【题型】证明题　【知识点】解析几何　【难度】medium
已知点 \(M(m,4)\) 在抛物线 \(\Gamma: x^2 = 2py\ (p > 0)\) 上，点 \(F\) 为 \(\Gamma\) 的焦点，且 \(|MF| = 5\)。过点 \(F\) 的直线 \(l\) 与 \(\Gamma\) 及圆 \(x^2 + (y - 1)^2 = 1\) 依次相交于点 \(A, B, C, D\)，如图。

\noindent
(1) 求抛物线 \(\Gamma\) 的方程及点 \(M\) 的坐标；

\noindent
(2) 证明：\(|AC| \cdot |BD|\) 为定值；

\noindent
(3) 过 \(A, B\) 两点分别作 \(\Gamma\) 的切线 \(l_1, l_2\)，且 \(l_1\) 与 \(l_2\) 相交于点 \(P\)，求 \(\triangle ACP\) 与 \(\triangle BDP\) 的面积之和的最小值。
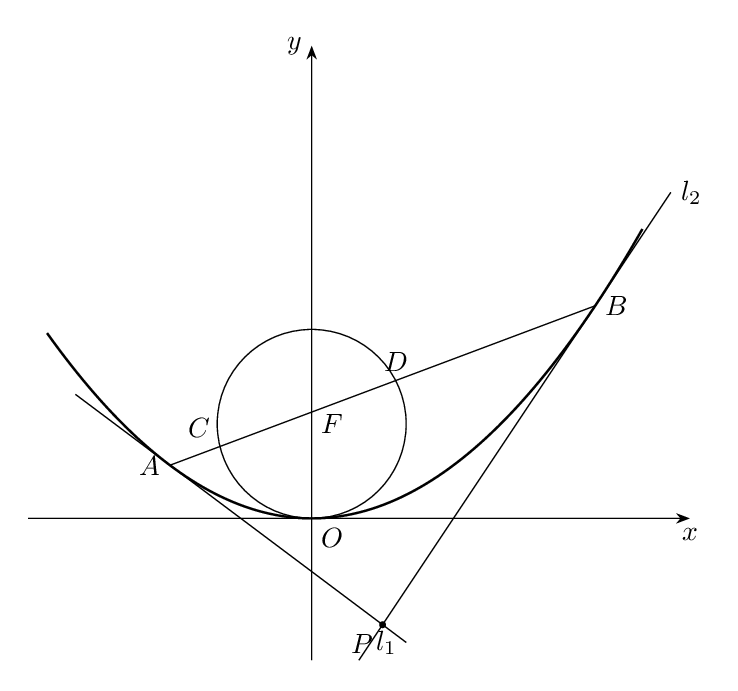
【解答】
\noindent
【详解】（1）因为点 \(M(m,4)\) 在抛物线 \(\Gamma: x^2 = 2py\ (p > 0)\) 上，点 \(F\) 为 \(\Gamma\) 的焦点，且 \(|MF| = 5\)，\\
所以点 \(M(m,4)\) 到抛物线准线的距离 \(\frac{p}{2} + 4 = 5\)，得 \(p = 2\)，\\
则抛物线 \(\Gamma\) 的方程为 \(x^2 = 4y\)，\\
代入 \(M(m,4)\)，得 \(m^2 = 4 \times 4 = 16\)，\\
所以 \(m = \pm 4\)，所以 \(M(4,4)\) 或 \(M(-4,4)\)。

\noindent
（2）抛物线 \(\Gamma\) 的焦点与 \(x^2 + (y - 1)^2 = 1\) 的圆心重合，即为 \(F(0,1)\)，\\
显然，直线斜率存在，所以设直线方程为 \(y = kx + 1\)，点 \(A(x_1,y_1)\)、\(B(x_2,y_2)\)，\\
将直线 \(AB\) 的方程与抛物线 \(\Gamma\) 的方程联立
\[
\begin{cases}
y = kx + 1 \\
x^2 = 4y
\end{cases}
\]
消去 \(y\) 并整理得 \(x^2 - 4kx - 4 = 0\)，\\
\(\Delta = 16(k^2 + 1) > 0\)，由韦达定理得 \(x_1 + x_2 = 4k\)，\(x_1x_2 = -4\)。\\
由抛物线的定义可知 \(|AF| = y_1 + 1\)，\(|BF| = y_2 + 1\)，\(x_1 < 0\)，\(x_2 > 0\)。\\
\[
\therefore |AC| \cdot |BD| = (|AF| - 1) \cdot (|BF| - 1) = y_1y_2 = \frac{x_1^2x_2^2}{16} = \frac{(-4)^2}{16} = 1,
\]
即 \(|AC| \cdot |BD|\) 为定值 1。

\noindent
（3）\(\because y = \frac{1}{4}x^2\)，\(\therefore y' = \frac{1}{2}x\)，\\
所以切线 \(AP\) 的方程为 \(y - \frac{x_1^2}{4} = \frac{1}{2}x_1(x - x_1)\)，即 \(y = \frac{x_1}{2}x - \frac{x_1^2}{4}\)，\\
同理可得，切线 \(BP\) 的方程为 \(y = \frac{x_2}{2}x - \frac{x_2^2}{4}\)，
\noindent
联立两切线方程
\[
\begin{cases}
y = \frac{x_1x}{2} - \frac{x_1^2}{4} \\
y = \frac{x_2x}{2} - \frac{x_2^2}{4}
\end{cases},
\]
解得
\[
\begin{cases}
x = \frac{x_1 + x_2}{2} = 2k \\
y = \frac{x_1x_2}{4} = -1
\end{cases},
\]
即点 \(P(2k,-1)\)，\\
所以点 \(P\) 到直线 \(AB\) 的距离为 \(d = \frac{|2k^2 + 2|}{\sqrt{k^2 + 1}}\)。\\
设 \(y = S_{\triangle ACP} + S_{\triangle BDP} = \frac{1}{2}(|AC| + |BD|) \cdot d = \frac{1}{2}(y_1 + y_2) \cdot \frac{2(k^2 + 1)}{\sqrt{k^2 + 1}}\)，\\
\[
= \left[k(x_1 + x_2) + 2\right] \cdot \frac{k^2 + 1}{\sqrt{k^2 + 1}} = (4k^2 + 2)\sqrt{k^2 + 1},
\]
令 \(\sqrt{1 + k^2} = t \ge 1\)，则 \(y = 4t^3 - 2t\)，\(\therefore y' = 12t^2 - 2 > 0\)，\\
所以 \(y = 4t^3 - 2t\) 在 \([1,+\infty)\) 上是增函数，\\
当 \(t = 1\) 时，即当 \(k = 0\) 时，\(y_{\min} = 2\)，即 \(\triangle ACP\) 与 \(\triangle BDP\) 的面积之和的最小值为 \(2\)。